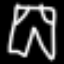
Label: pants